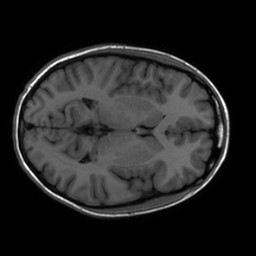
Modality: inplaneT1
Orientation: axial
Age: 20
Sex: female
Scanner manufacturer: ge
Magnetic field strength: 3 T
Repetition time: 2.297 s
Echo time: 0.02273 s